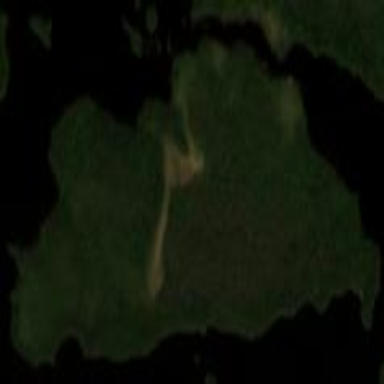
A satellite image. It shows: Island covered with dense forest.